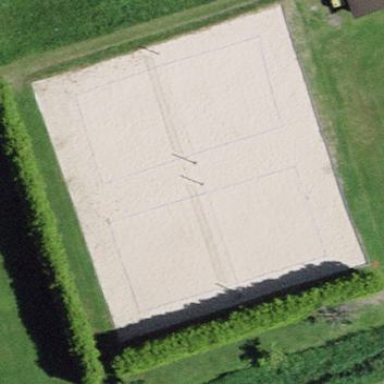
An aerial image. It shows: Volleyball court on leisure land pitch.